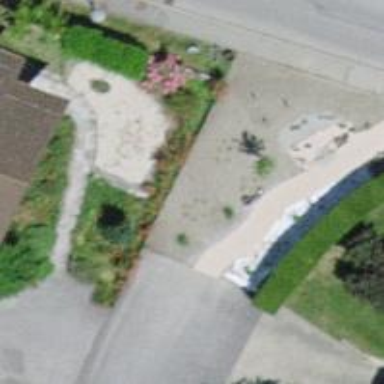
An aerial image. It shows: Footway made of paving stones.